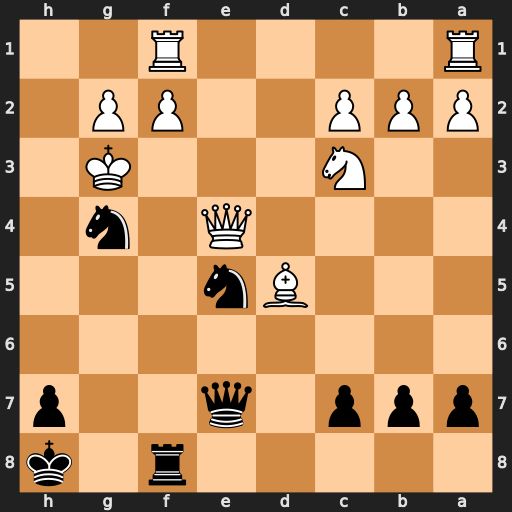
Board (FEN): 5r1k/ppp1q2p/8/3Bn3/4Q1n1/2N3K1/PPP2PP1/R4R2
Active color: b
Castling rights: -
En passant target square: -
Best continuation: Qg7 f3 Nf6+